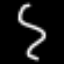
Label: squiggle